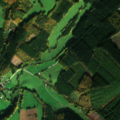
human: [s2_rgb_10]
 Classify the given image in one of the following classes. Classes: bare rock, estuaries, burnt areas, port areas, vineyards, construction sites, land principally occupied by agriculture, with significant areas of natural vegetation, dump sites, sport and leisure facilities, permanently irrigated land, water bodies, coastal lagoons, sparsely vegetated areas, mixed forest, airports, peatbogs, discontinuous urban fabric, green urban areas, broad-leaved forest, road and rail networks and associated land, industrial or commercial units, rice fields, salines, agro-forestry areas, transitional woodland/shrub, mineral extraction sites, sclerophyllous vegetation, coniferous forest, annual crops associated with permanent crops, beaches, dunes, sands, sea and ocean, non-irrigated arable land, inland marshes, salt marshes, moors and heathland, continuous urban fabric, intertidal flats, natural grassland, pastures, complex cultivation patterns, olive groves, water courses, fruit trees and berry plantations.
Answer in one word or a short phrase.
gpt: discontinuous urban fabric, pastures, land principally occupied by agriculture, with significant areas of natural vegetation, coniferous forest, mixed forest, transitional woodland/shrub